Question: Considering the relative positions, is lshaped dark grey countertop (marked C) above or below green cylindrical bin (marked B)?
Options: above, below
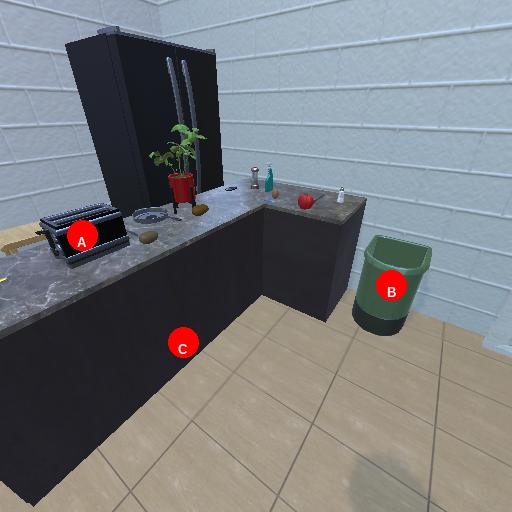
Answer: above